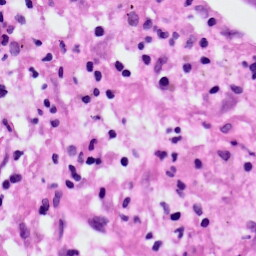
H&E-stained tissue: Lung